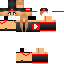
A female human skin with medium skin, wearing brown long hair dressed in a red hoodie and red pants, featuring a closed mouth.